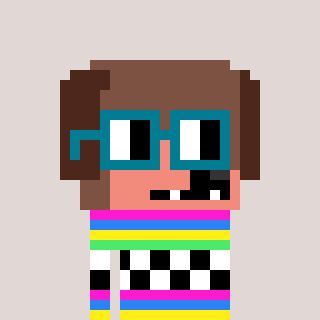
a pixel art character with square dark green glasses, a dog-shaped head and a blue-colored body on a warm background